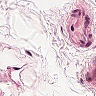
Metastatic tissue present: no